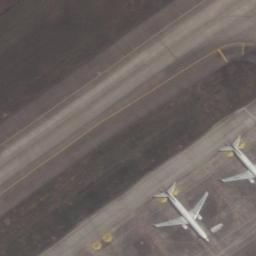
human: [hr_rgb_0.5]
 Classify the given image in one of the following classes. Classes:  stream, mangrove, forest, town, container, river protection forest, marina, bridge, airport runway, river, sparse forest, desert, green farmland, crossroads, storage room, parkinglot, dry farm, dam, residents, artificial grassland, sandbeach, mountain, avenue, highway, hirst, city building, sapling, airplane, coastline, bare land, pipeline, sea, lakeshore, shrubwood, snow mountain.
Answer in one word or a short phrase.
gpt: airplane